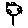
Label: flower